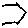
Label: hexagon